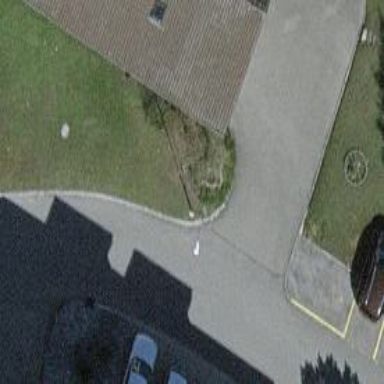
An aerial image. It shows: Paved residential road.